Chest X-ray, AP view. Patient: 56 years old, sex M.
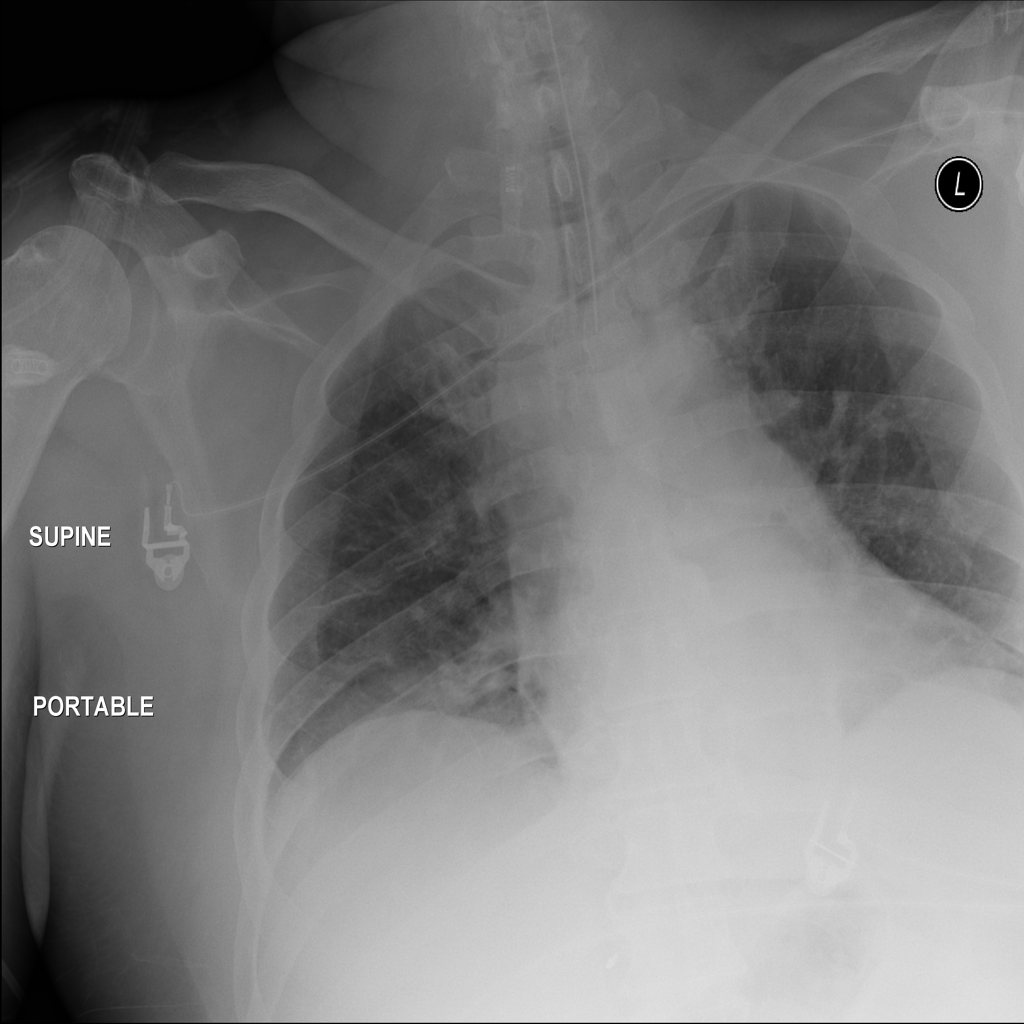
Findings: No Finding